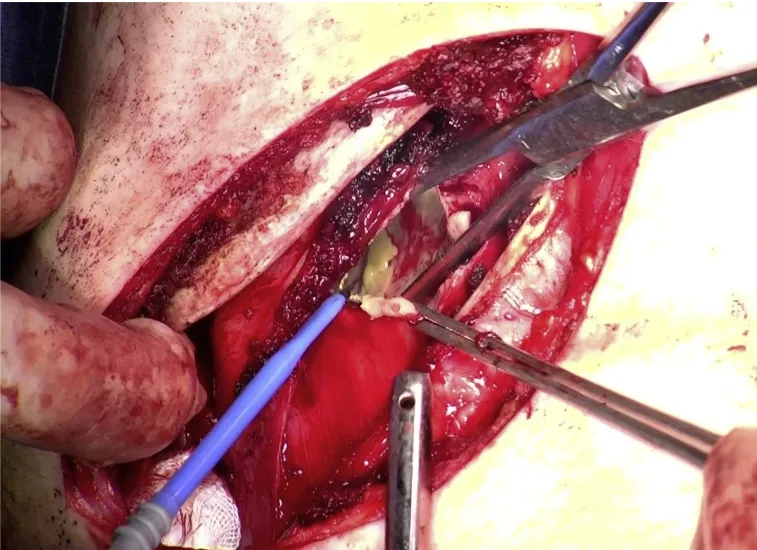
Cavernostomy of the apical Aspergillus cavity was performed via the intercostal space between the 2nd rib and the 3rd rib with extraperiosteal air-plombage.
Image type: medical_photograph (other_medical_photograph)